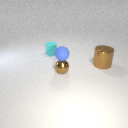
small brown metal sphere in front of small cyan rubber cylinder